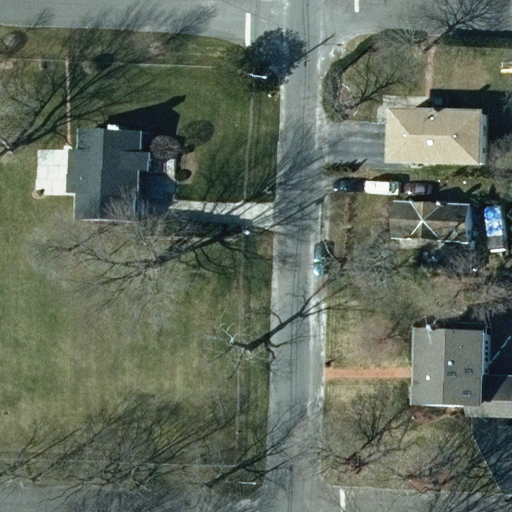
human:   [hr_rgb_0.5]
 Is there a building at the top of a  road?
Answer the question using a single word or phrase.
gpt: yes

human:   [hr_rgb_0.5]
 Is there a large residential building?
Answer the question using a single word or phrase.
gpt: no

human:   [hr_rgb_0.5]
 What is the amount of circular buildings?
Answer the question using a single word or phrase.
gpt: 0

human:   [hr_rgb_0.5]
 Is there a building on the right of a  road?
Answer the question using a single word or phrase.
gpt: yes

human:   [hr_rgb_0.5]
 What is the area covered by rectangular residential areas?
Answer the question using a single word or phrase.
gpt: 10637m2

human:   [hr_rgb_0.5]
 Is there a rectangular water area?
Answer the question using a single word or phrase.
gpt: no

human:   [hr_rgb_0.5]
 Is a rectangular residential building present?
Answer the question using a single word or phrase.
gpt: yes

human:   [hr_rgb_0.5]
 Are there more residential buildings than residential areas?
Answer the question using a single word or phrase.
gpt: yes

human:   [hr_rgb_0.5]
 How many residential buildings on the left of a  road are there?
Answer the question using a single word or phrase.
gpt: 1

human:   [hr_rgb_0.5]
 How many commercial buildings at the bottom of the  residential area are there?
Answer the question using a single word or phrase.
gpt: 0

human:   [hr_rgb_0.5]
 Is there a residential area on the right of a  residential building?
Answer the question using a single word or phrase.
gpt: no

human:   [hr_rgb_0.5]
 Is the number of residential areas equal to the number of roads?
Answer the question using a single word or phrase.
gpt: no

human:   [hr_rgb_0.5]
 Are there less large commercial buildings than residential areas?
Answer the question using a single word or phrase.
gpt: yes

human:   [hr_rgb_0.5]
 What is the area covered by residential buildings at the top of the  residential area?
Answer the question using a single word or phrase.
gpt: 651m2

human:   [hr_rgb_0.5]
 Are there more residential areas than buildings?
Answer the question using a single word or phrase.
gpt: no

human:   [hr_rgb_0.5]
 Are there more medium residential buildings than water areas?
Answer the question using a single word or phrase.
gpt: yes

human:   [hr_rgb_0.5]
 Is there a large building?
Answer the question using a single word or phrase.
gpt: no

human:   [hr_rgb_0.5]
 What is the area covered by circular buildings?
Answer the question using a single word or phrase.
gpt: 0m2

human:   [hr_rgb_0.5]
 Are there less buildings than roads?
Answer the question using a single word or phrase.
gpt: no

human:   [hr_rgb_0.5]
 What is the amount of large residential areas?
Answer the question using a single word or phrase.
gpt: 1

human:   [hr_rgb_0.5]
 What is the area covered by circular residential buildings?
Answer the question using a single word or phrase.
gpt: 0m2

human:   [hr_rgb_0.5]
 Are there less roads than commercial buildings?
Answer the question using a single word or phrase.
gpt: no

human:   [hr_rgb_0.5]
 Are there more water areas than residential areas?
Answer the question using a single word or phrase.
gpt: no

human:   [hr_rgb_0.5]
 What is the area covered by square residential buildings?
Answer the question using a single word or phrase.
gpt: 0m2

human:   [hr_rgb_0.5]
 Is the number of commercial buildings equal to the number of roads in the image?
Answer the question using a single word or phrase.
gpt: no

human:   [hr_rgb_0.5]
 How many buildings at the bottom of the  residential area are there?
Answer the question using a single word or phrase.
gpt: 0

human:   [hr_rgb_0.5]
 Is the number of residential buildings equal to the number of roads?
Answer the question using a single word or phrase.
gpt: no

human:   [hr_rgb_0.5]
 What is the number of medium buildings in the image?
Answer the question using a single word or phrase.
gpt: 3

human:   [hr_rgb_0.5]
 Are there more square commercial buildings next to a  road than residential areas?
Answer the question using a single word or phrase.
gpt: no

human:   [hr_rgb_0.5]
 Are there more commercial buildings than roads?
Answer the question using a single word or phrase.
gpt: no

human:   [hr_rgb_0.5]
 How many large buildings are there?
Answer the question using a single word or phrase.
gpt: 0

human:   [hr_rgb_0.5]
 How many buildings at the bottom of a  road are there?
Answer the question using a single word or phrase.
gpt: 4

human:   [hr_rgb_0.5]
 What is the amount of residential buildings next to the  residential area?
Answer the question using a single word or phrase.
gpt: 4

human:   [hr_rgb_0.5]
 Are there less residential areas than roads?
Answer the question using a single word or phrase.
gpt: yes

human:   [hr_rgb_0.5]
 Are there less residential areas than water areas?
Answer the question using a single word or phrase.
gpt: no

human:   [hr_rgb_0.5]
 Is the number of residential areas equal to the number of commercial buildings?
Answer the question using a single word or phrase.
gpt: no